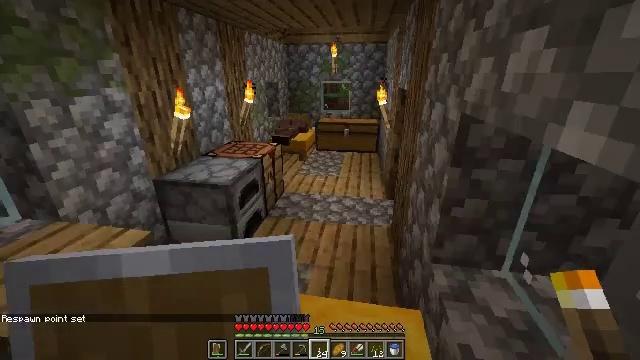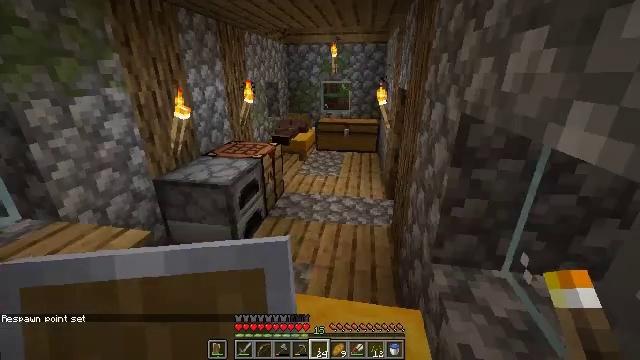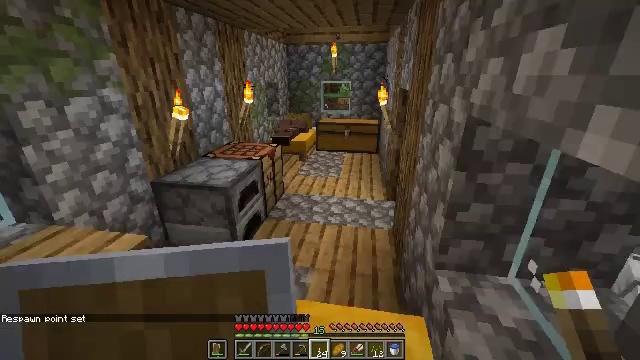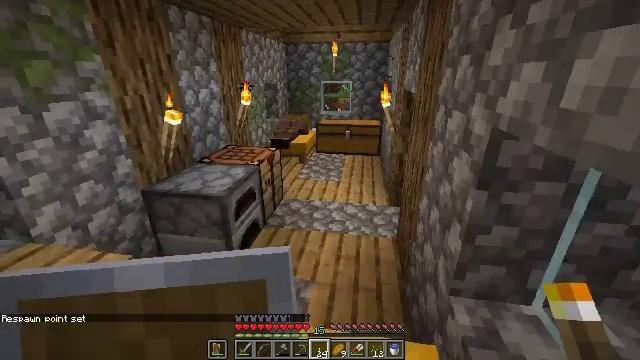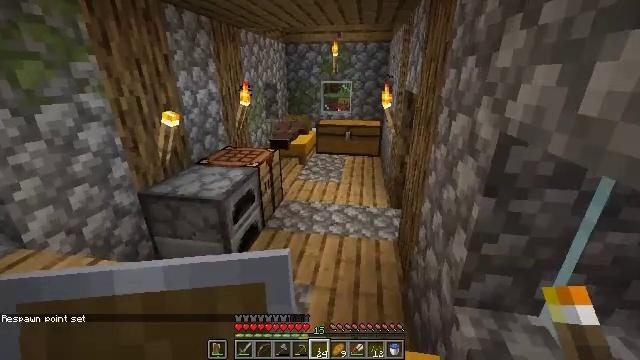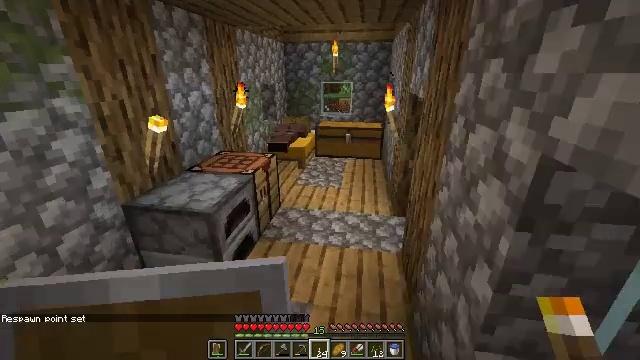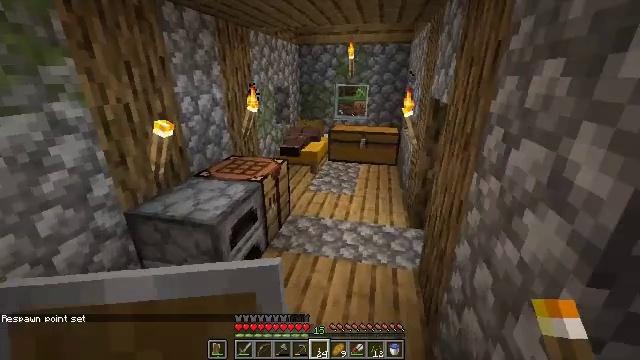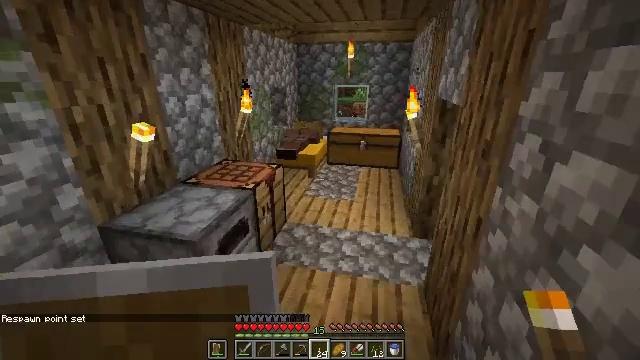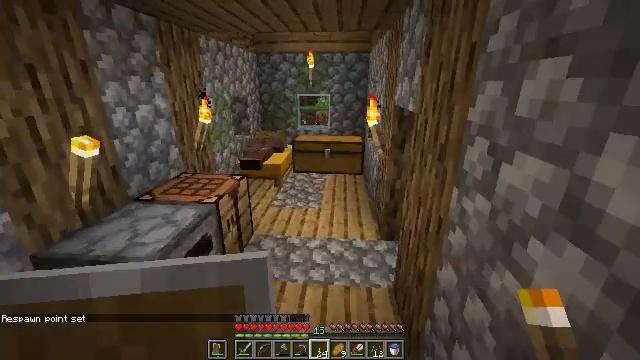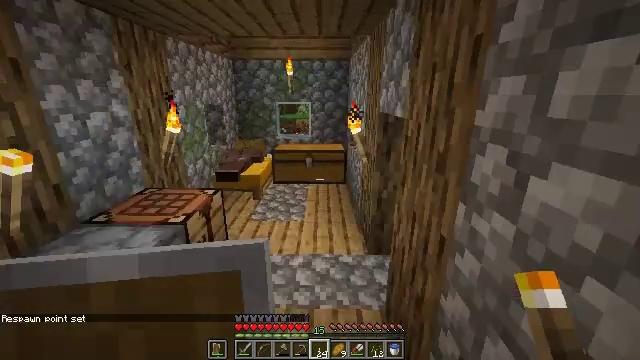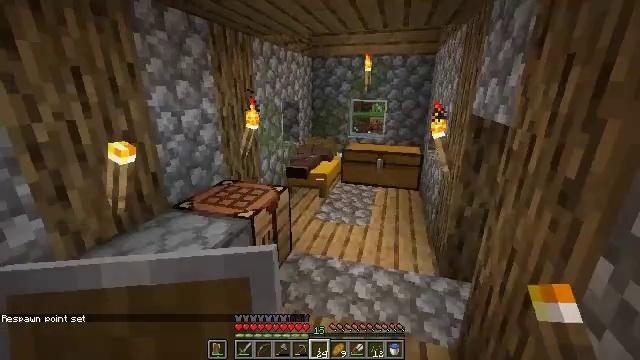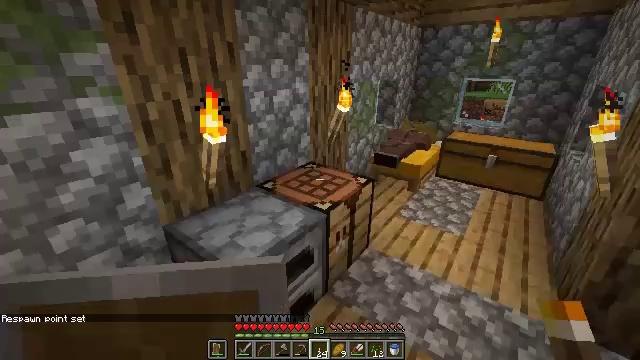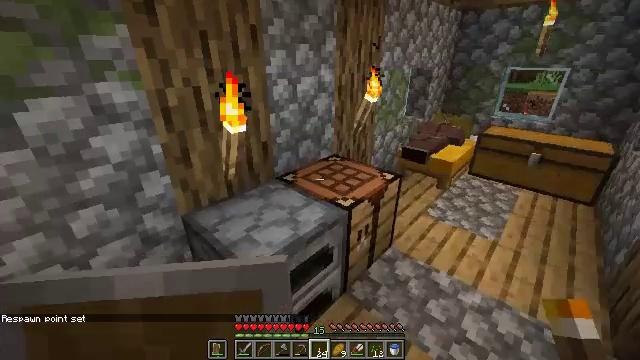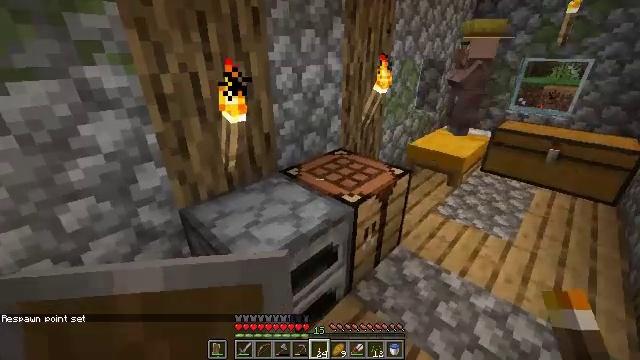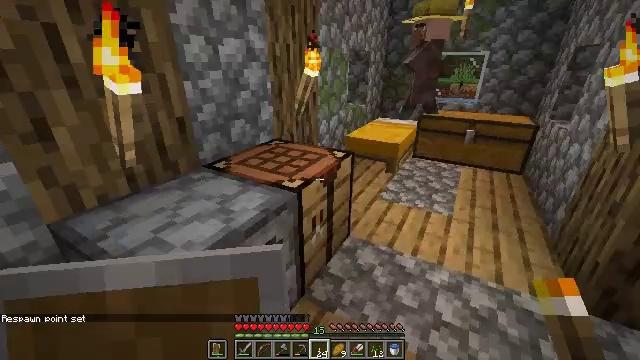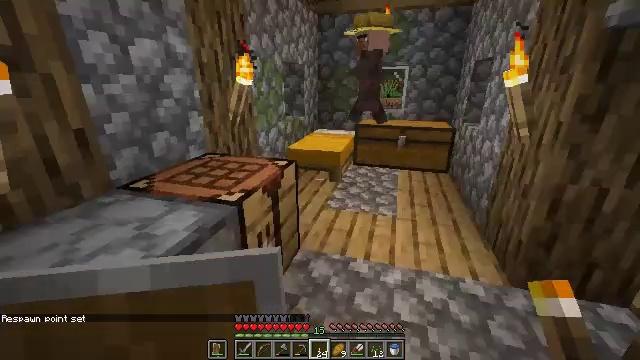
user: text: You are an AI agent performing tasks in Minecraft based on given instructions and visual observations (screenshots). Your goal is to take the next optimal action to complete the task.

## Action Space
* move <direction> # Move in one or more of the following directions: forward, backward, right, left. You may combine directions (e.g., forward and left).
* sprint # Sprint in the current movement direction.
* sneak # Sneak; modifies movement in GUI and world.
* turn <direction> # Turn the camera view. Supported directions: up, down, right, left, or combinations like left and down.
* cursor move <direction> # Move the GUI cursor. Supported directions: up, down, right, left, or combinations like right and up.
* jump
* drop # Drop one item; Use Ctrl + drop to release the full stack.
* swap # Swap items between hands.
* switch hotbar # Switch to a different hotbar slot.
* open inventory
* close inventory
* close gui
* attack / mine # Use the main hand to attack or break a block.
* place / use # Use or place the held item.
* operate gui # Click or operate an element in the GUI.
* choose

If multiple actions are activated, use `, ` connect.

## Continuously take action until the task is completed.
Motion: motion action
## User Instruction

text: Use the crafting table and materials to craft a gray bed.
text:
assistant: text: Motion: no_op
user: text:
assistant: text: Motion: move forward
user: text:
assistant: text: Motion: move forward
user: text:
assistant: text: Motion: move forward
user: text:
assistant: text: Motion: move forward
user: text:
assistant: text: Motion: move forward, turn left
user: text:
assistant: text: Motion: move forward
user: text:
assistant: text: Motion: move forward, turn right and up
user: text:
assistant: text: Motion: move forward, turn right and up
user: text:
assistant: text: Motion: move forward, turn left
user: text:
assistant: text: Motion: move forward, turn left and down
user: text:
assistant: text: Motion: move forward, turn left and down
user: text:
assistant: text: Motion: move forward, turn left and down
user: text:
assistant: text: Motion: move forward and move right, turn right and up
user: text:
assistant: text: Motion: move forward and move right, turn right and up
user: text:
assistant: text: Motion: move forward and move right, turn right and up
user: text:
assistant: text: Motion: move forward, turn right and up
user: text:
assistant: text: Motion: move forward
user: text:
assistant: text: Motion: move forward
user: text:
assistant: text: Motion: move forward
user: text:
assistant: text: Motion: move forward, turn left
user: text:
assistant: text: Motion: move forward, turn left and down
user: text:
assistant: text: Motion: move forward, turn right and down
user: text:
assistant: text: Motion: move forward
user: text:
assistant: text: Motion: move forward
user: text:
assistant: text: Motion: move forward
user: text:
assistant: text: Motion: move forward, use / place
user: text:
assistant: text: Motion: move forward, use / place
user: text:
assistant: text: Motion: no_op
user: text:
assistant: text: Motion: no_op